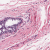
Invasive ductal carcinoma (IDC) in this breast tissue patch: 0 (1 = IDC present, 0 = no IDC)